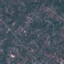
Land use / land cover class: Residential